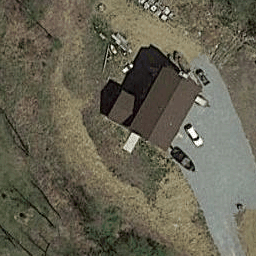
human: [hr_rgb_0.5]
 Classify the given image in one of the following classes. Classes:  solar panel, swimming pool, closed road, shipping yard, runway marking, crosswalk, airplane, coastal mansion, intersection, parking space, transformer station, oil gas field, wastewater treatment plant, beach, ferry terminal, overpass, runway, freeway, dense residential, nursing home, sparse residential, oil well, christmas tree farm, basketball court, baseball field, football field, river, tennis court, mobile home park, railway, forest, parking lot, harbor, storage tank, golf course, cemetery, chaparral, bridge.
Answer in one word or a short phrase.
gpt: sparse residential